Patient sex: M
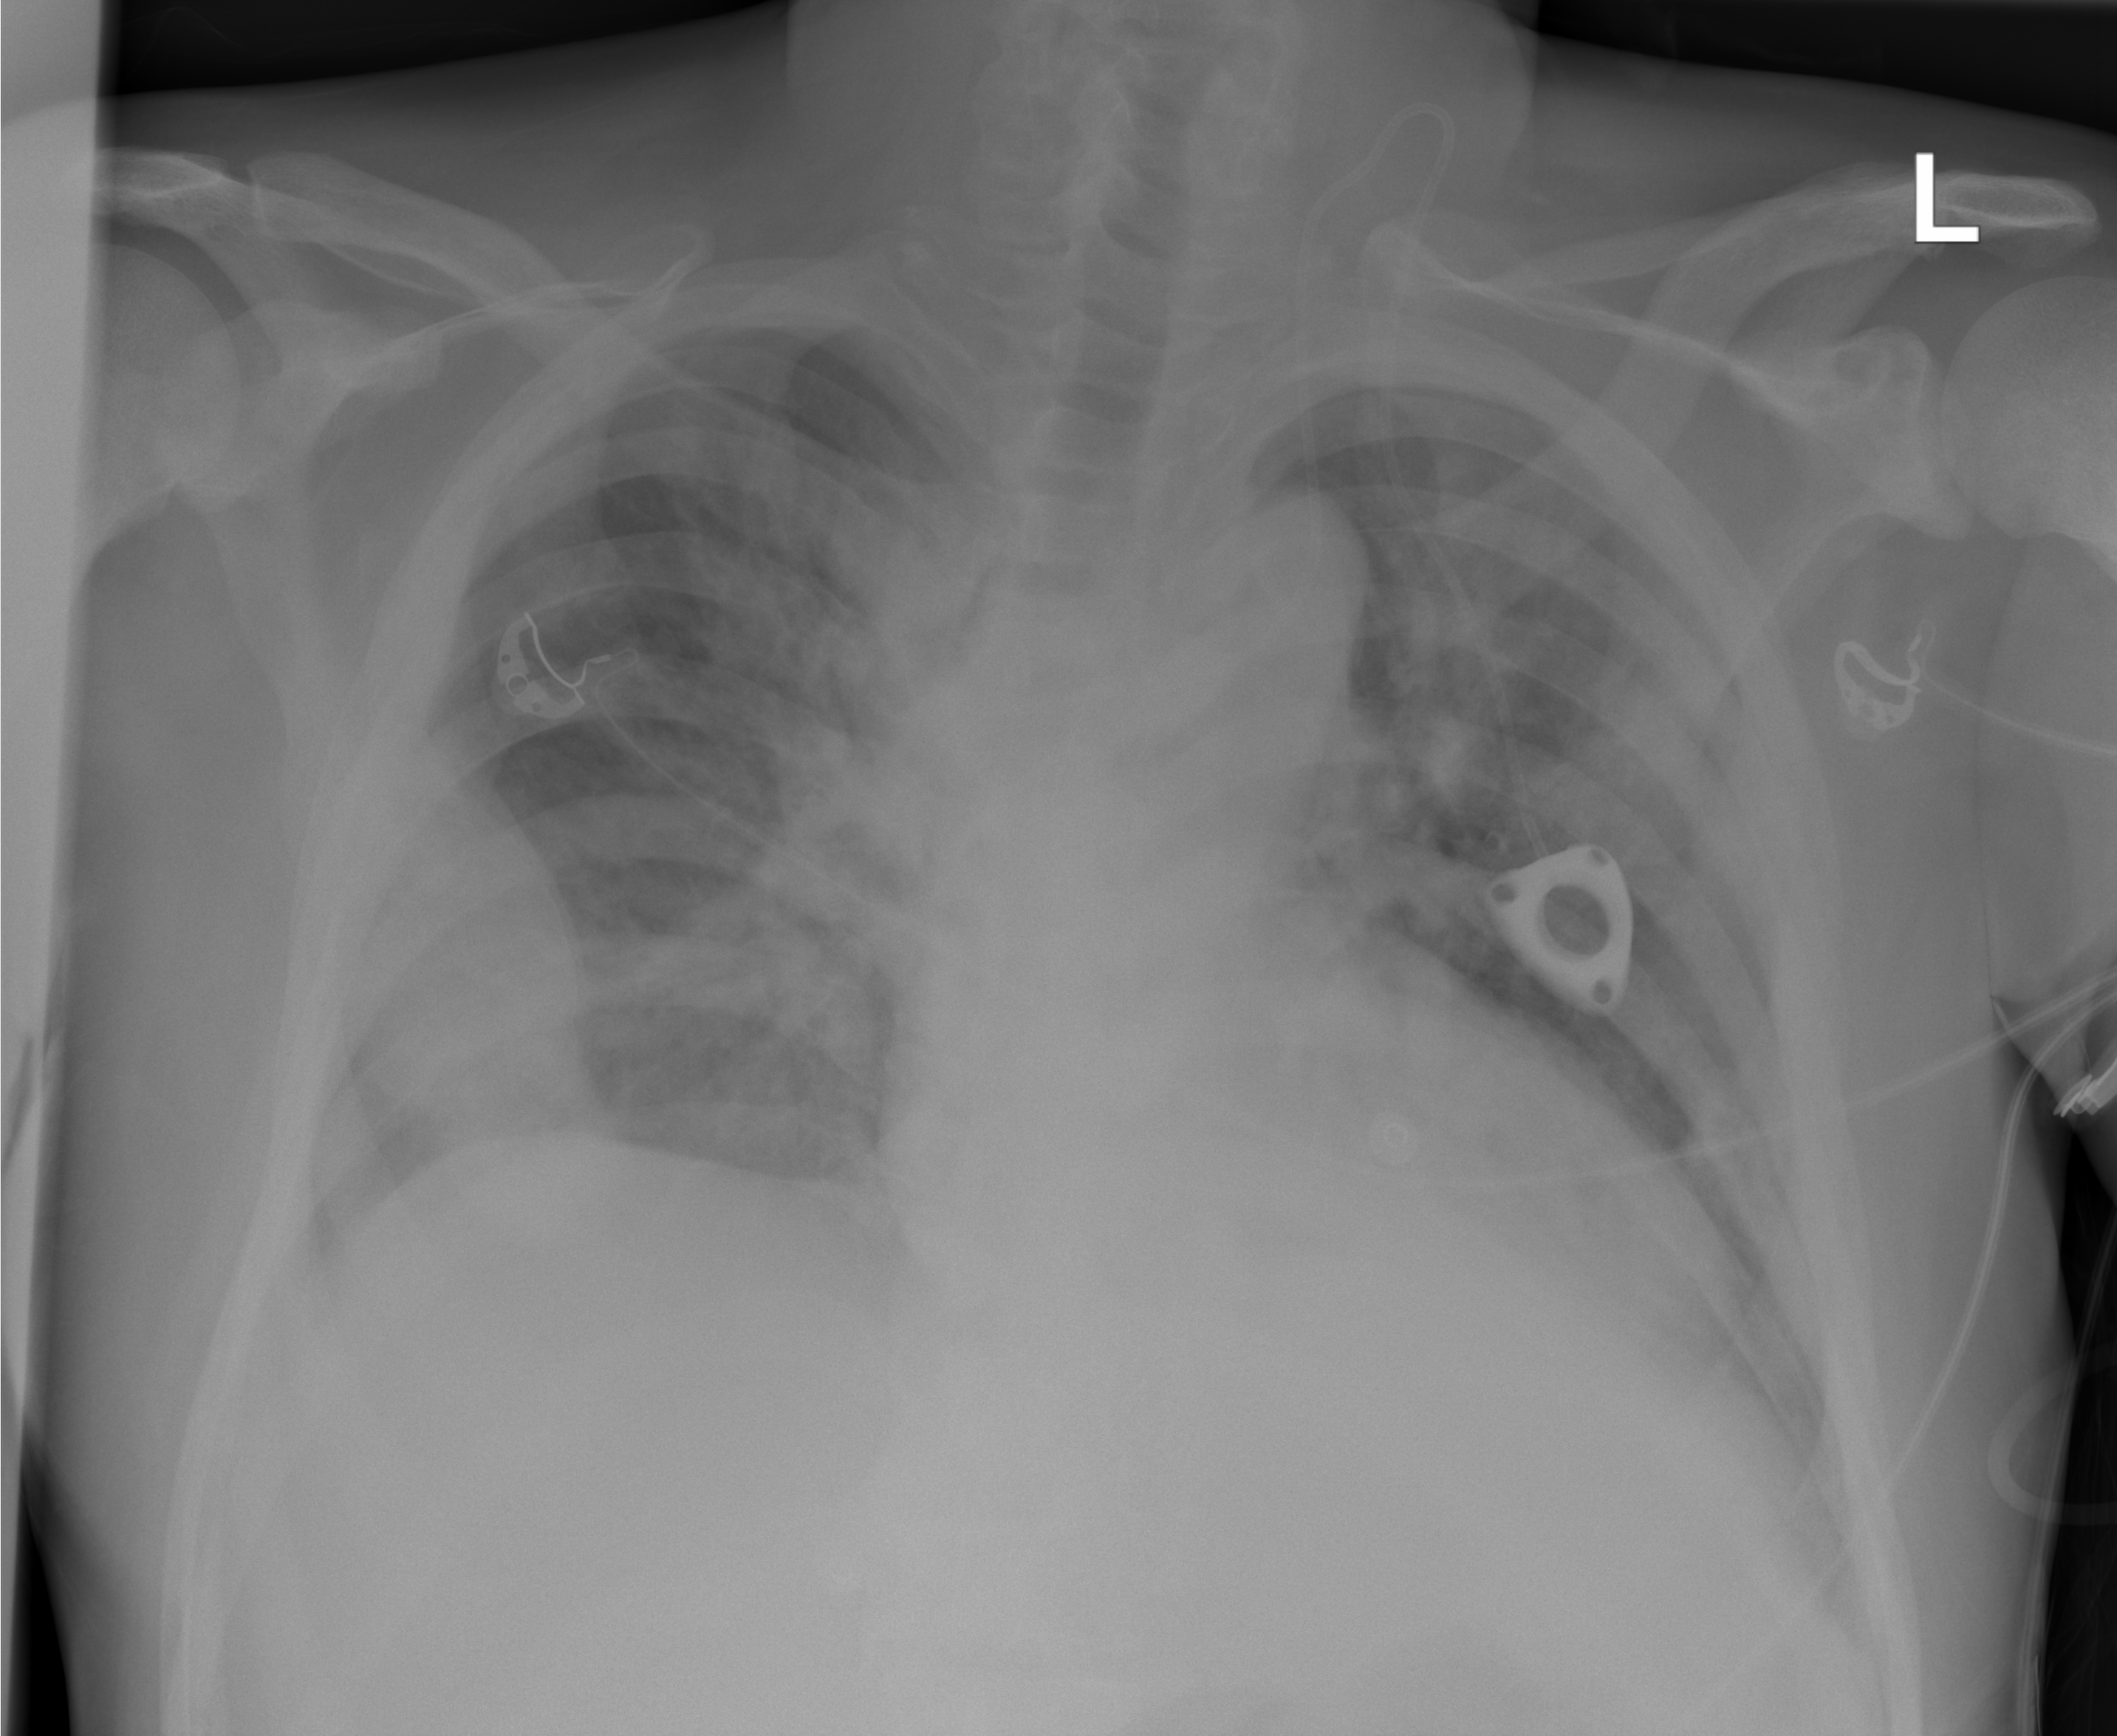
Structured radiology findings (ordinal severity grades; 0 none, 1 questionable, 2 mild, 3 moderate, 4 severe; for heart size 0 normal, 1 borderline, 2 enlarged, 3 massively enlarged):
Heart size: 0
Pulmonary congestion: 3
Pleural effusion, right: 0
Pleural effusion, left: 1
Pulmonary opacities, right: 3
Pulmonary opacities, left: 2
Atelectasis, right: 2
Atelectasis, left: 0